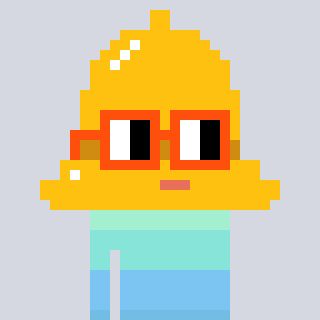
a pixel art character with square orange glasses, a bell-shaped head and a green-colored body on a cool background